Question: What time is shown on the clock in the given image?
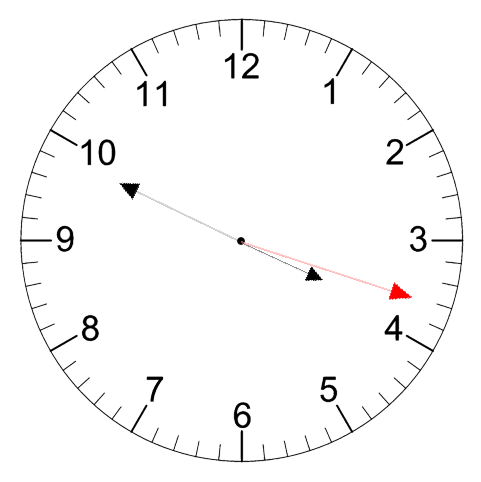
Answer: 03:49:18